Field crop: maize
Growth stage: 2
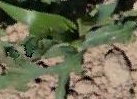
Species: maize